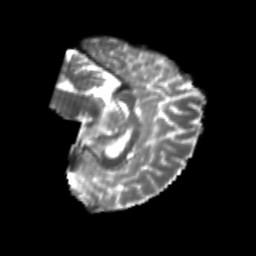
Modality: T2w
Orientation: sagittal
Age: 23
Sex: female
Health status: healthy
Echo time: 0.074 s